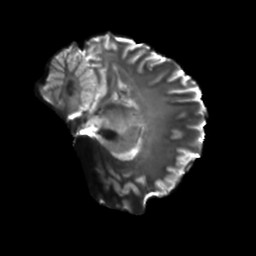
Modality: T2w
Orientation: sagittal
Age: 23
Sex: female
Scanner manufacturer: siemens
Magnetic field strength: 6.98 T
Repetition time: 7.776 s
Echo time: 0.076 s